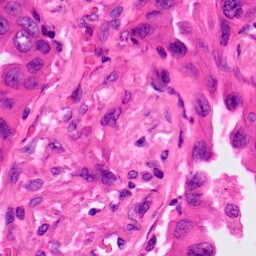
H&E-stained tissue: Lung